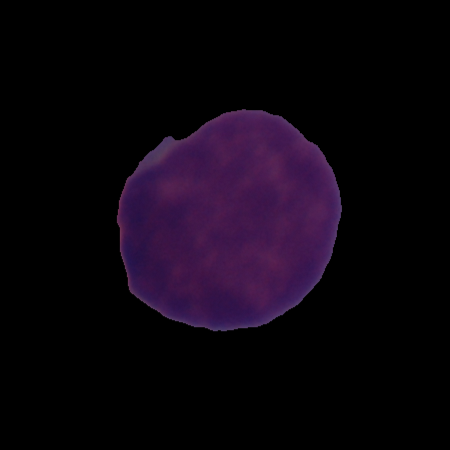
Label: cancer